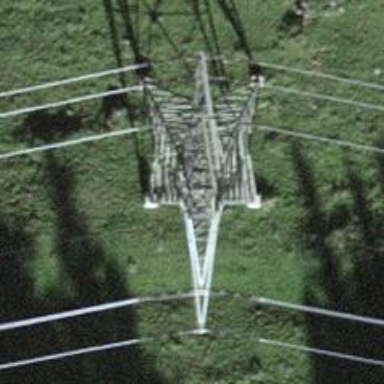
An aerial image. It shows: Power tower.